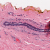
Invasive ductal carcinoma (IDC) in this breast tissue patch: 0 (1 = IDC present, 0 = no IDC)